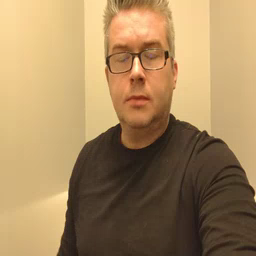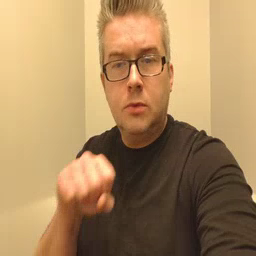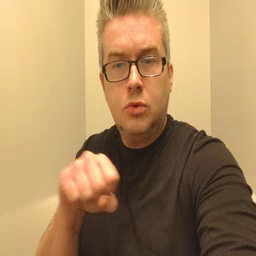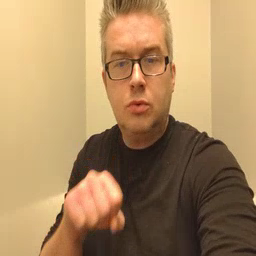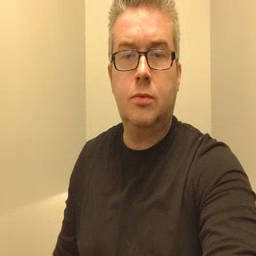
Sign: shoe